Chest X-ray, PA view. Patient: 71 years old, sex M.
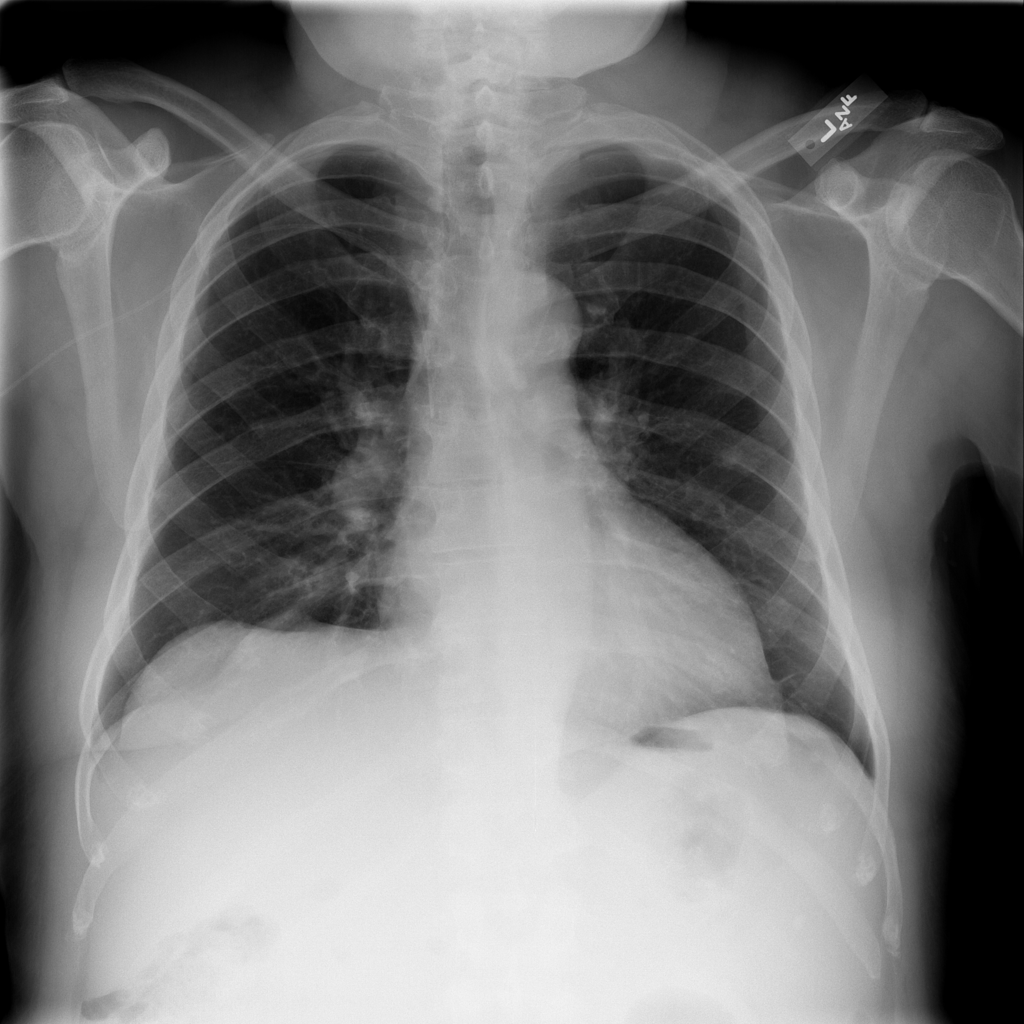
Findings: Nodule